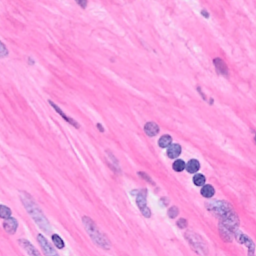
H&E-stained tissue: Breast